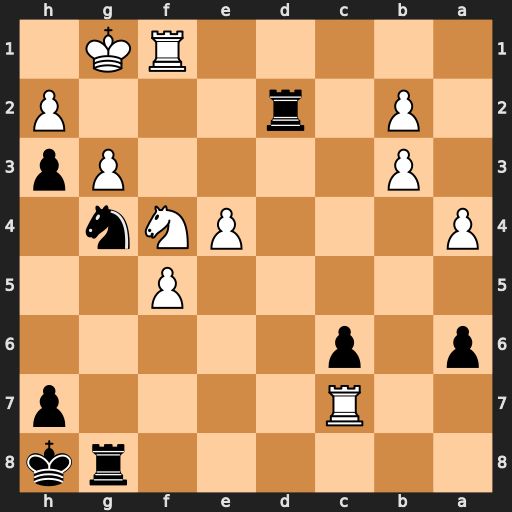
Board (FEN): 6rk/2R4p/p1p5/5P2/P3PNn1/1P4Pp/1P1r3P/5RK1
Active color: b
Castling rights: -
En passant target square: -
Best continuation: Nxh2 Rf2 Rxf2 Kxf2 Ng4+ Kg1 h2+ Kh1 Rd8 Nd5 cxd5